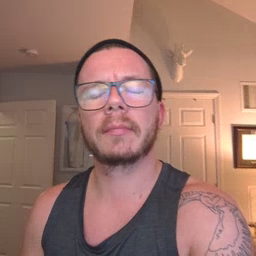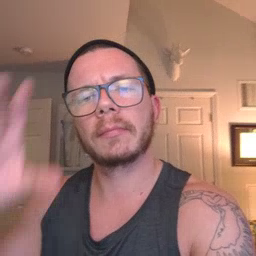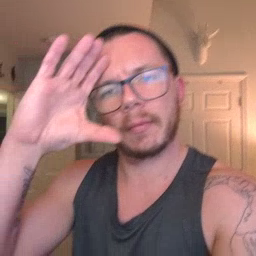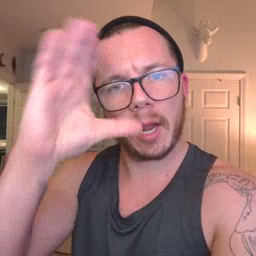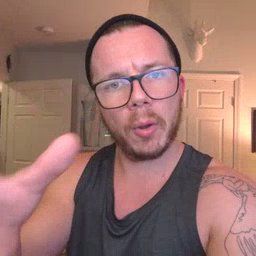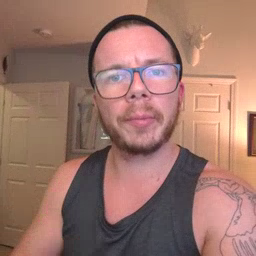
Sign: hello